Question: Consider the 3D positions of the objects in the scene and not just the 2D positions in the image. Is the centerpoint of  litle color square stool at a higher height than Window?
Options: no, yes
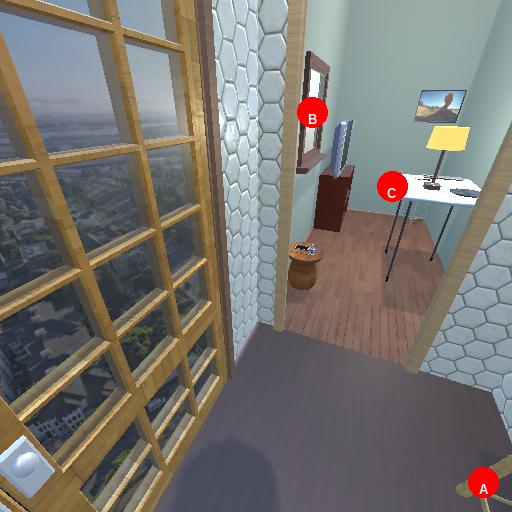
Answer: no